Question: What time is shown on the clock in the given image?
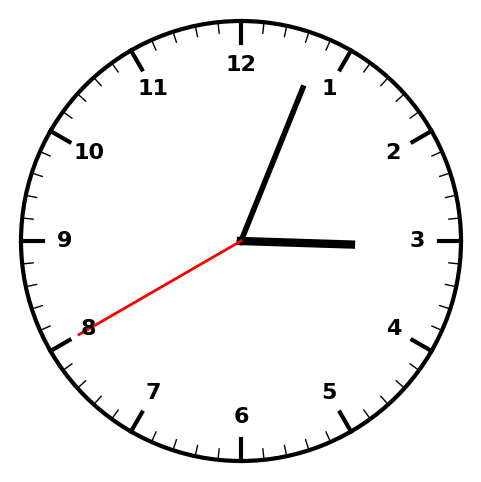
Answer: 03:03:40